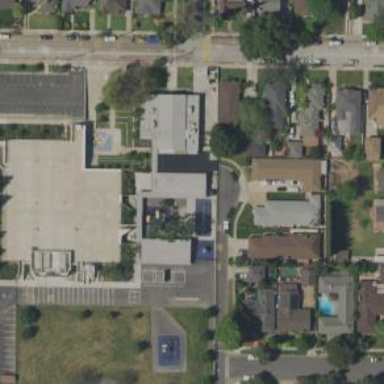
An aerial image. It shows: School.